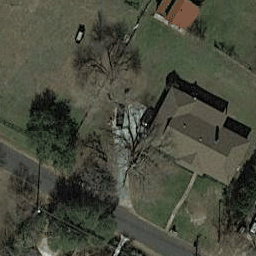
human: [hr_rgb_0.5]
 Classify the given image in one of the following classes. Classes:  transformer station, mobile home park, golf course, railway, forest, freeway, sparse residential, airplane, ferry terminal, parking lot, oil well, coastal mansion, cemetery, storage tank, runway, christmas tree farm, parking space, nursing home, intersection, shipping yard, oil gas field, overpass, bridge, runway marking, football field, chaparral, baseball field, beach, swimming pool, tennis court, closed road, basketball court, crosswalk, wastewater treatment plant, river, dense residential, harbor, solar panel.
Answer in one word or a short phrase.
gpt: sparse residential